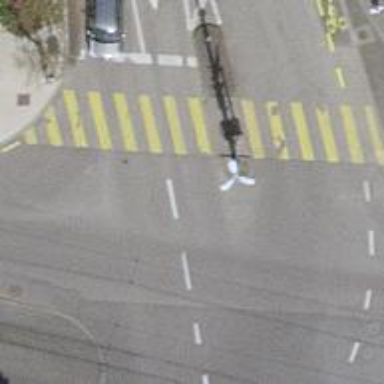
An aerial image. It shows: Road crossing with traffic signals and pedestrian island.